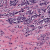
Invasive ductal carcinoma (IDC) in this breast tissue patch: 1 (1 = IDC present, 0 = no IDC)